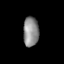
Tissue: lung
Cell type: Epithelial cells
Senescence score: 0.2369
Nuclear area (px): 451
Mean DAPI intensity: 140.122